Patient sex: M
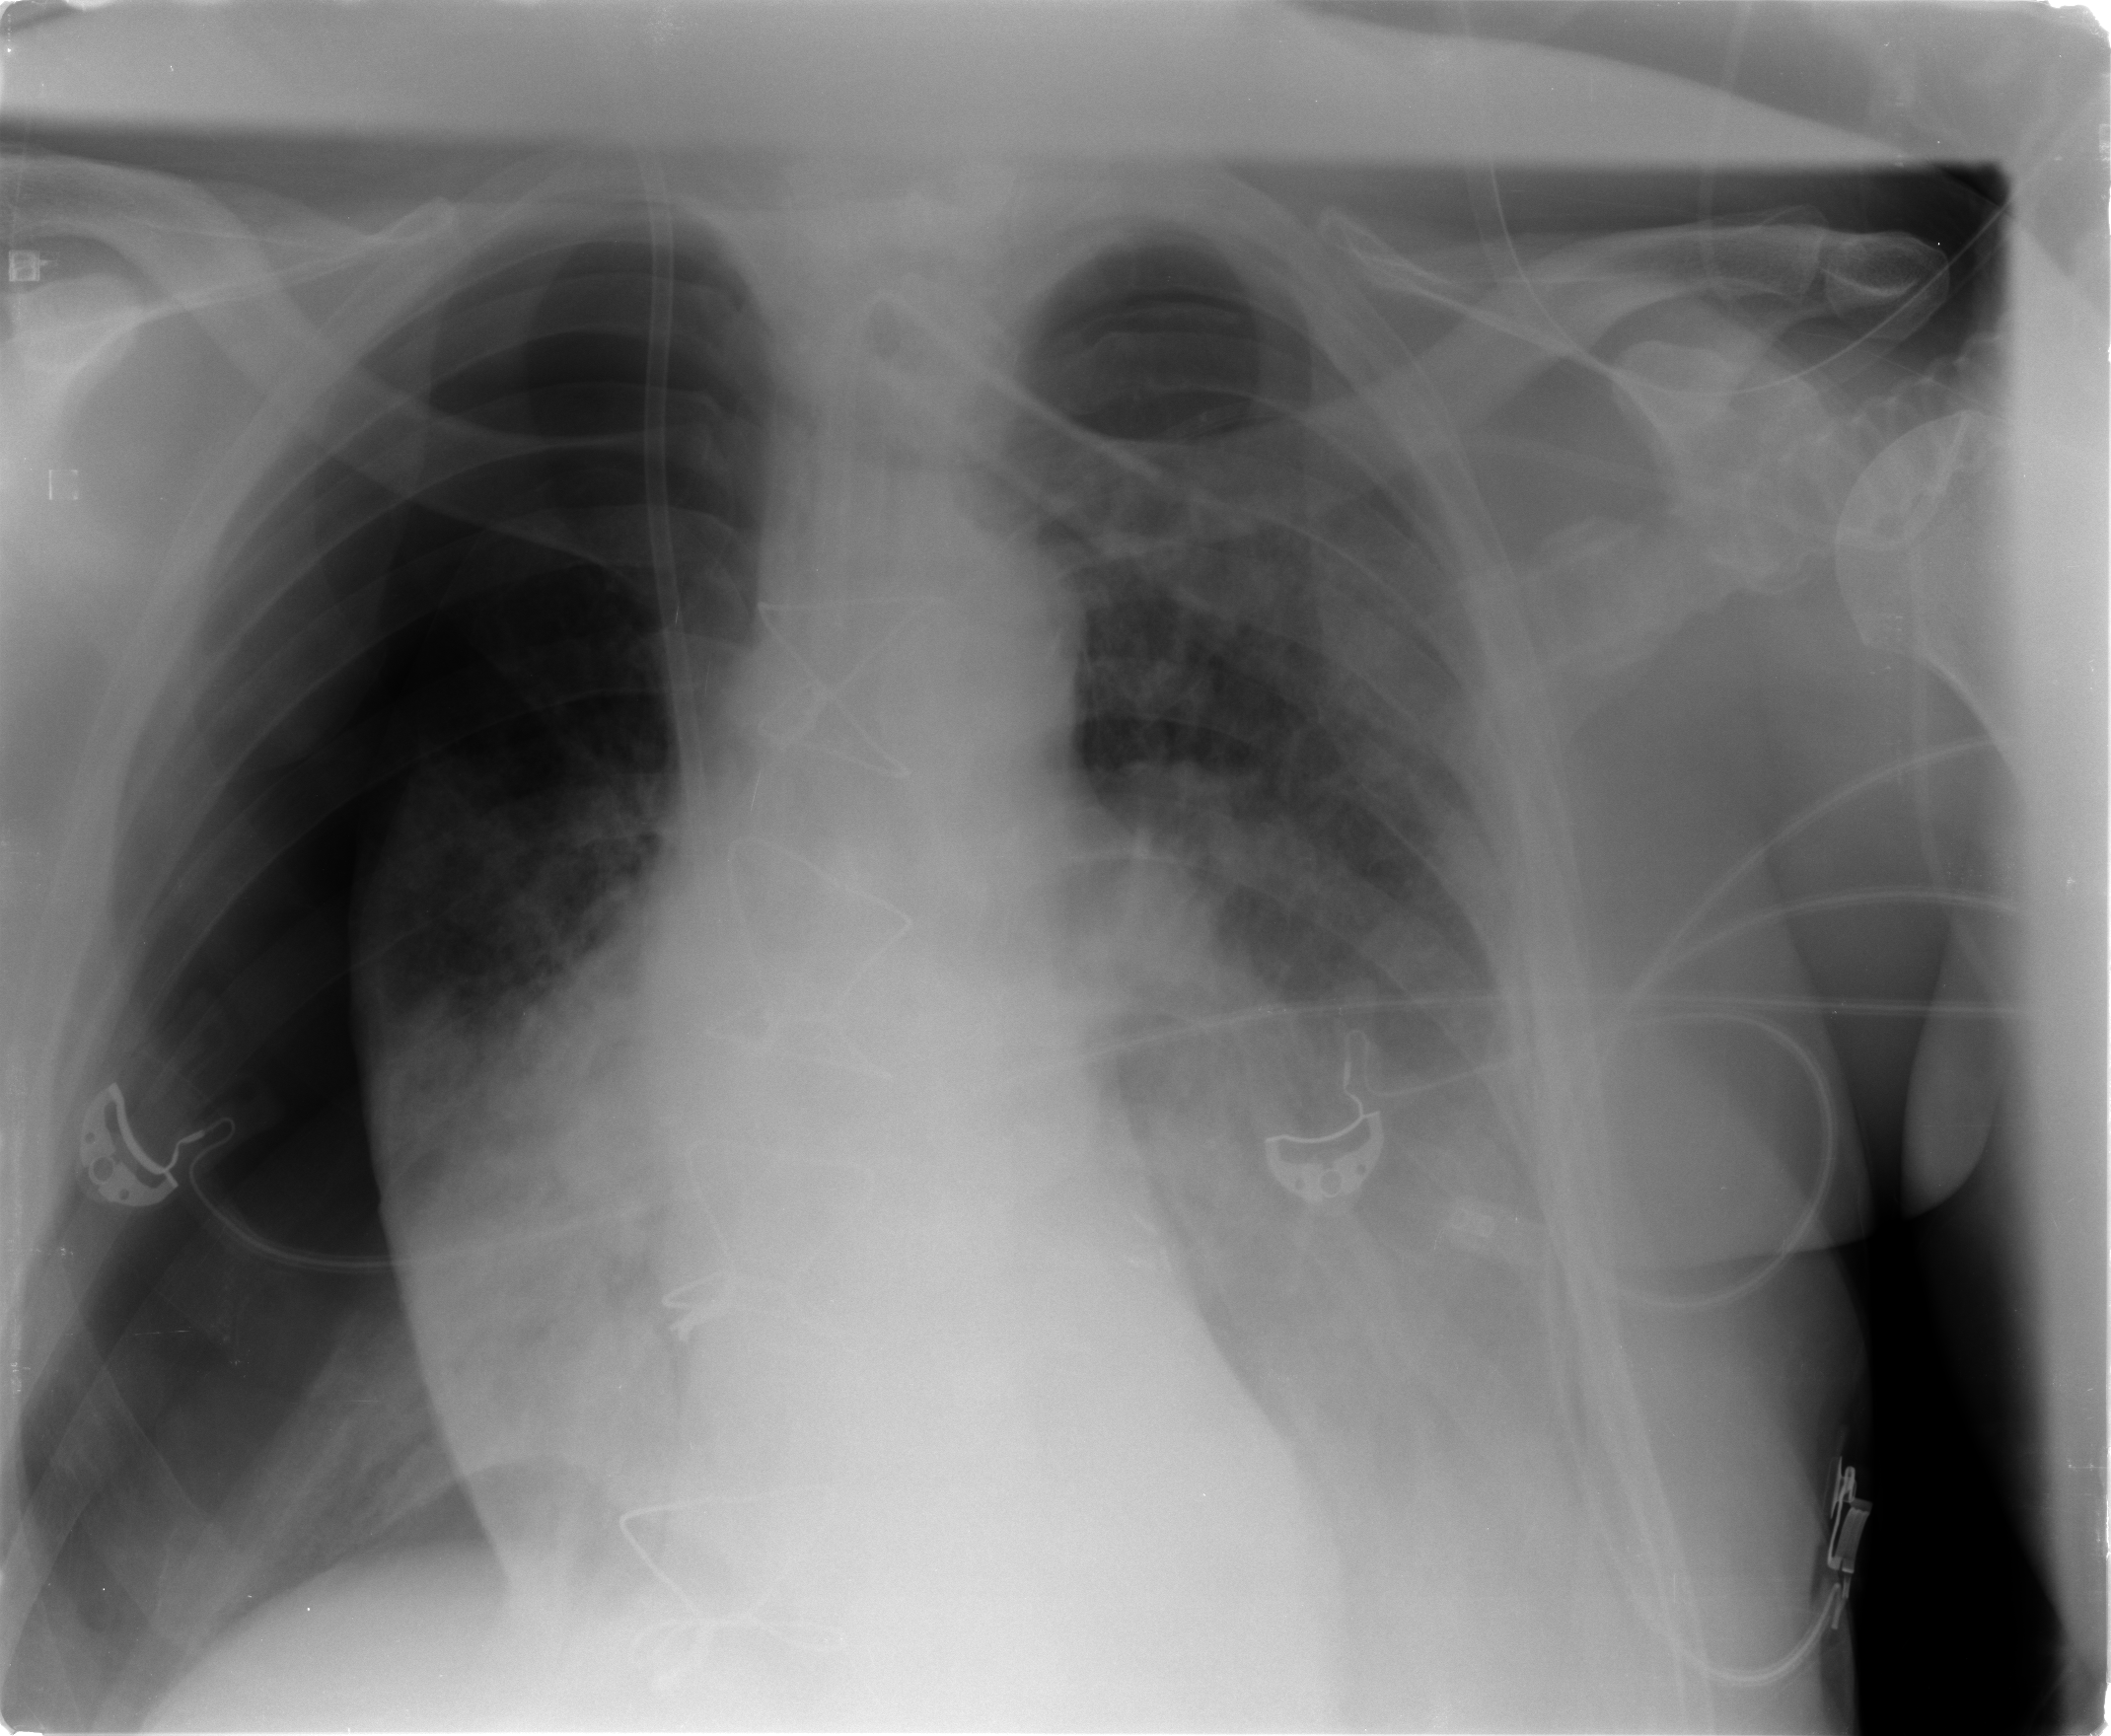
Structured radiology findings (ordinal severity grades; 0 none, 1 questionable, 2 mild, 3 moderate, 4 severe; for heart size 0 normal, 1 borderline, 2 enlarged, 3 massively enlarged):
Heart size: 0
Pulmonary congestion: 3
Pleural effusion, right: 0
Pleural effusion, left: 2
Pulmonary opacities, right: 1
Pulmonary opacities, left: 2
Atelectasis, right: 4
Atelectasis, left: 2